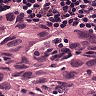
Metastatic tissue present: yes